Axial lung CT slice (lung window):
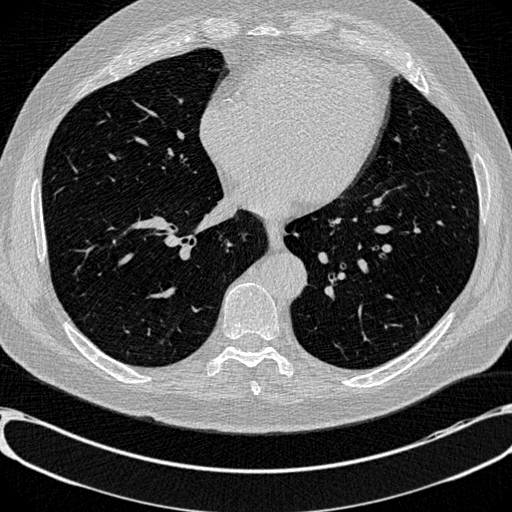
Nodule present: no